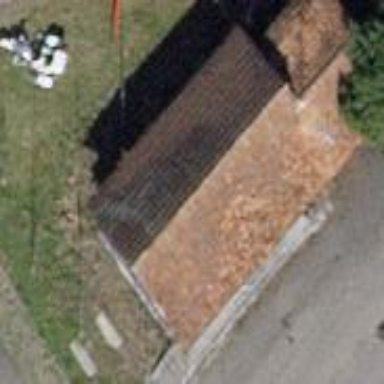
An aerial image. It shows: Building with tile roof.